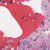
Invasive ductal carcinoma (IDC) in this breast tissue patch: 0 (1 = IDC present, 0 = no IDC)